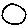
Label: moon